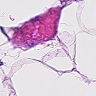
Metastatic tissue present: no